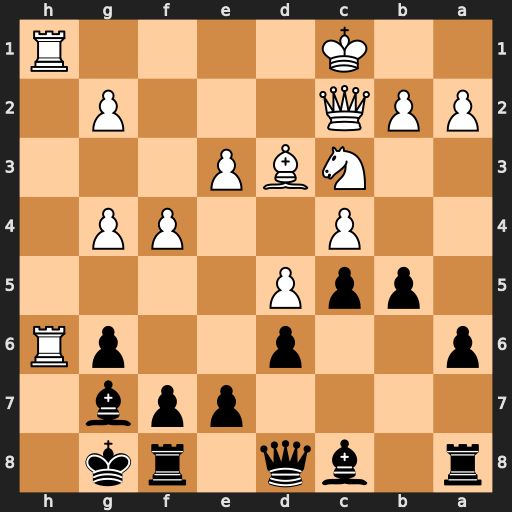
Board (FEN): r1bq1rk1/4ppb1/p2p2pR/1ppP4/2P2PP1/2NBP3/PPQ3P1/2K4R
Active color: b
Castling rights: -
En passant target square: -
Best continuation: Bxh6 Rxh6 Kg7